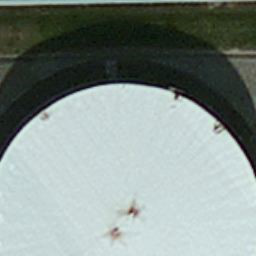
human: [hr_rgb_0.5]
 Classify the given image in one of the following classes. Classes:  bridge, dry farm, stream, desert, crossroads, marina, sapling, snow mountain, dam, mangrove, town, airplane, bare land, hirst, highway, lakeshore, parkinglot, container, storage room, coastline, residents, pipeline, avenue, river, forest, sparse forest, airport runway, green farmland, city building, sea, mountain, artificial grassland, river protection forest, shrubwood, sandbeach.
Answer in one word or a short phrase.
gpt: storage room